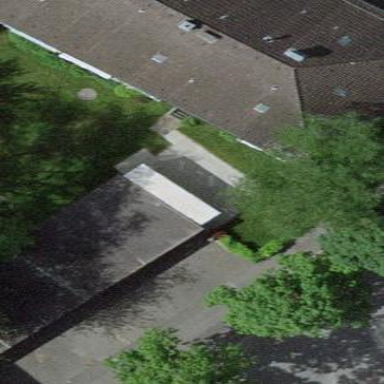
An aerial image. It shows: Group of garages.